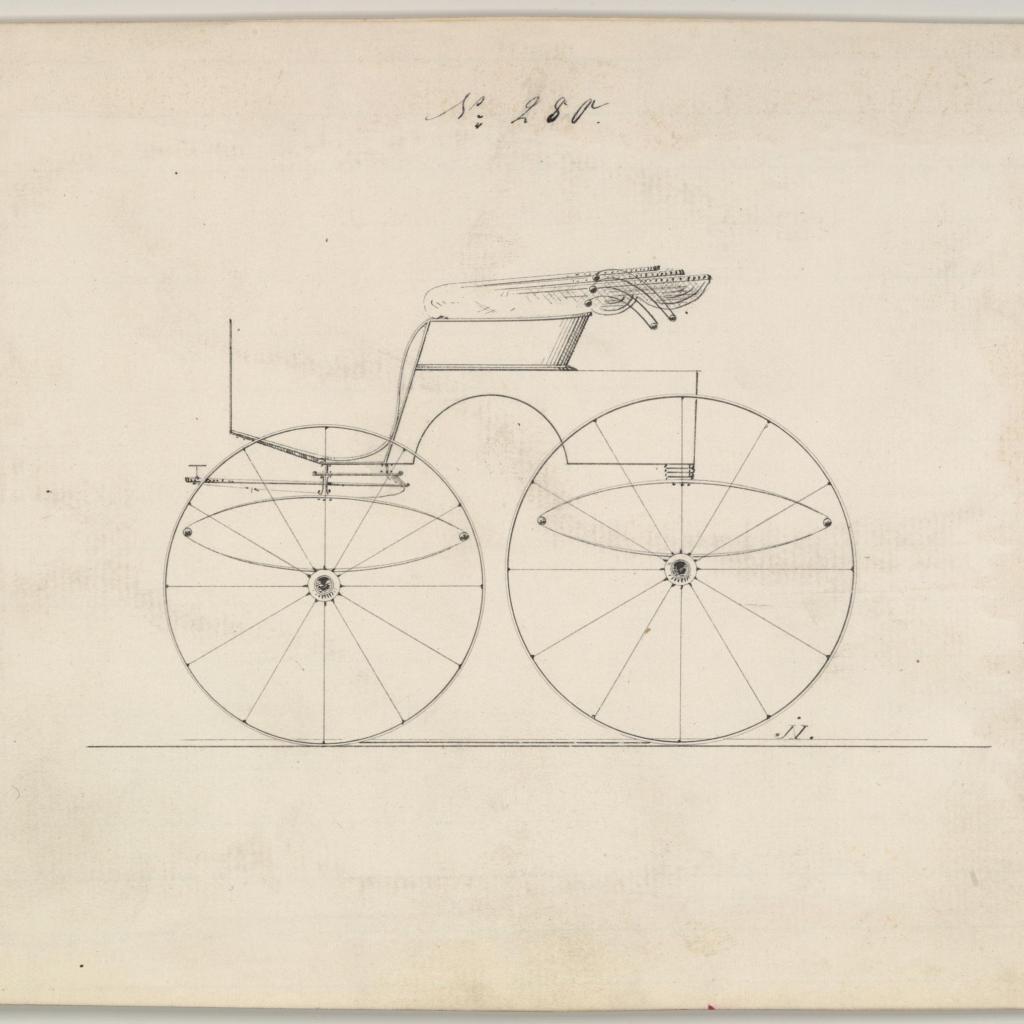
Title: Design for Road Wagon / Driving Phaeton, no. 280
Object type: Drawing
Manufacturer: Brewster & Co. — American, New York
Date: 1850–70
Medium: Pen and black ink
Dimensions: plate: 5 15/16 x 7 1/2 in. (15.1 x 19.1 cm)
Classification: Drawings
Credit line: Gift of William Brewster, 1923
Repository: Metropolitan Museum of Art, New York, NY